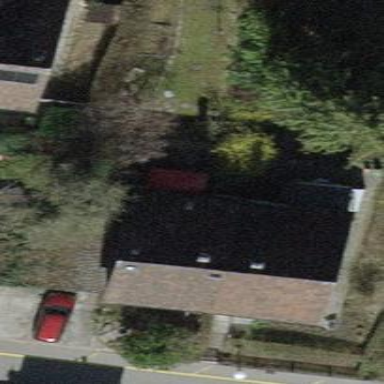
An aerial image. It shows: Building with tiled roof.